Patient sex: M
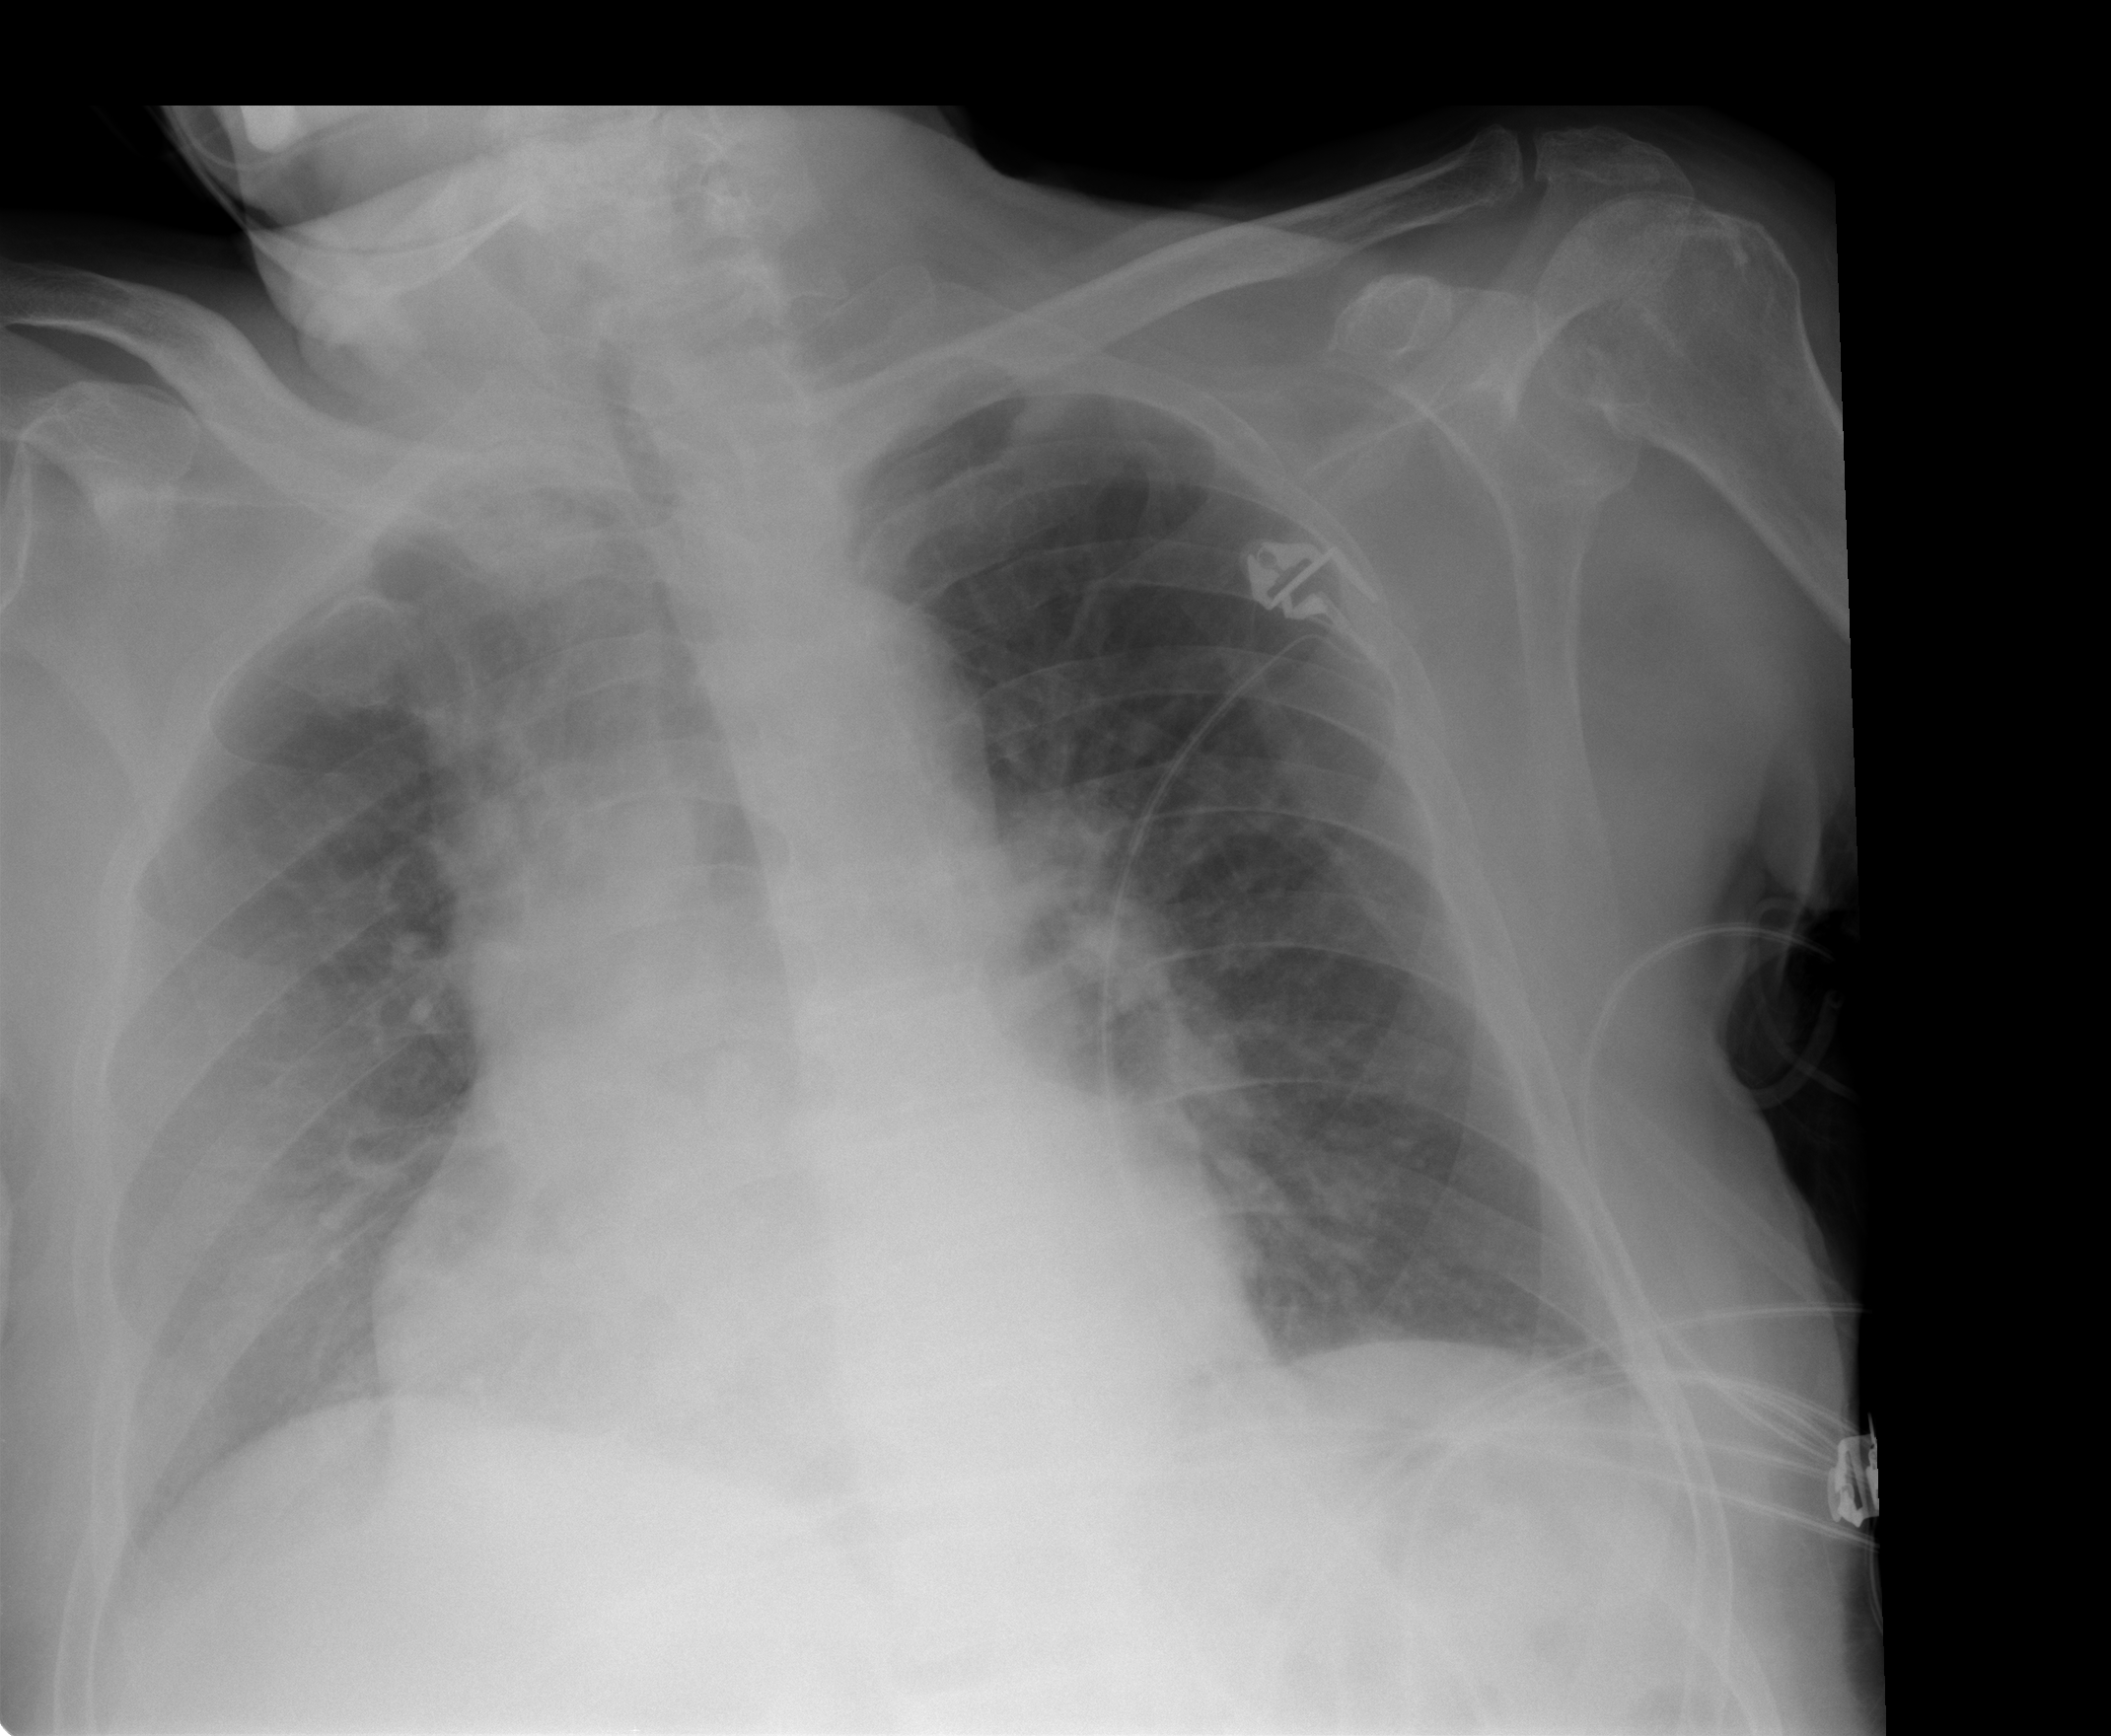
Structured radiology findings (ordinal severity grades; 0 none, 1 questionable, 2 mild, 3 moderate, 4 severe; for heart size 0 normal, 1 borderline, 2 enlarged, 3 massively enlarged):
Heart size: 1
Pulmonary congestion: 2
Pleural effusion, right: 0
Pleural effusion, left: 0
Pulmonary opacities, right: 0
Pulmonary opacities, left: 0
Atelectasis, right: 1
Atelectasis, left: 0